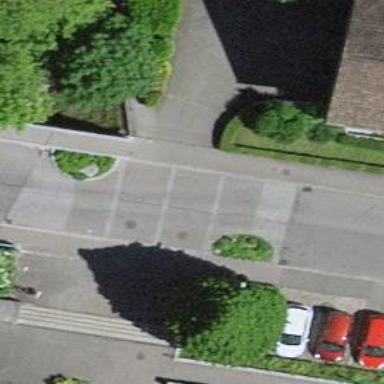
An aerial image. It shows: Road with steps.